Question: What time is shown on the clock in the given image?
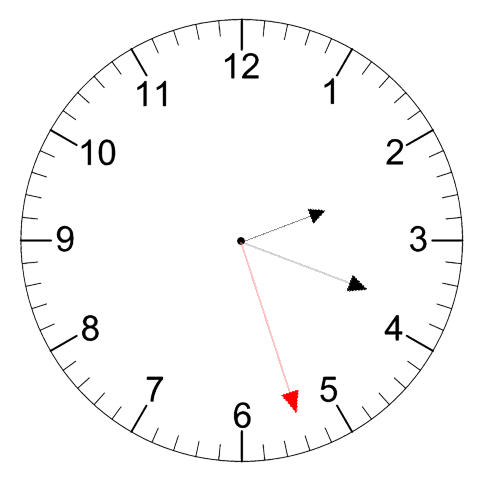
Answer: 02:18:27